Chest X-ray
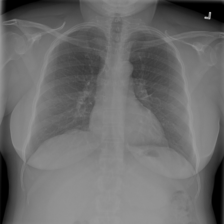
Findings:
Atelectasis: negative
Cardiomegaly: negative
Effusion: negative
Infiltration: negative
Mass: negative
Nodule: negative
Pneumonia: negative
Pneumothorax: negative
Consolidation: negative
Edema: negative
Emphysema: negative
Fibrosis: negative
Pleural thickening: negative
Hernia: negative